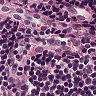
Metastatic tissue present: yes